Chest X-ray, PA view. Patient: 57 years old, sex M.
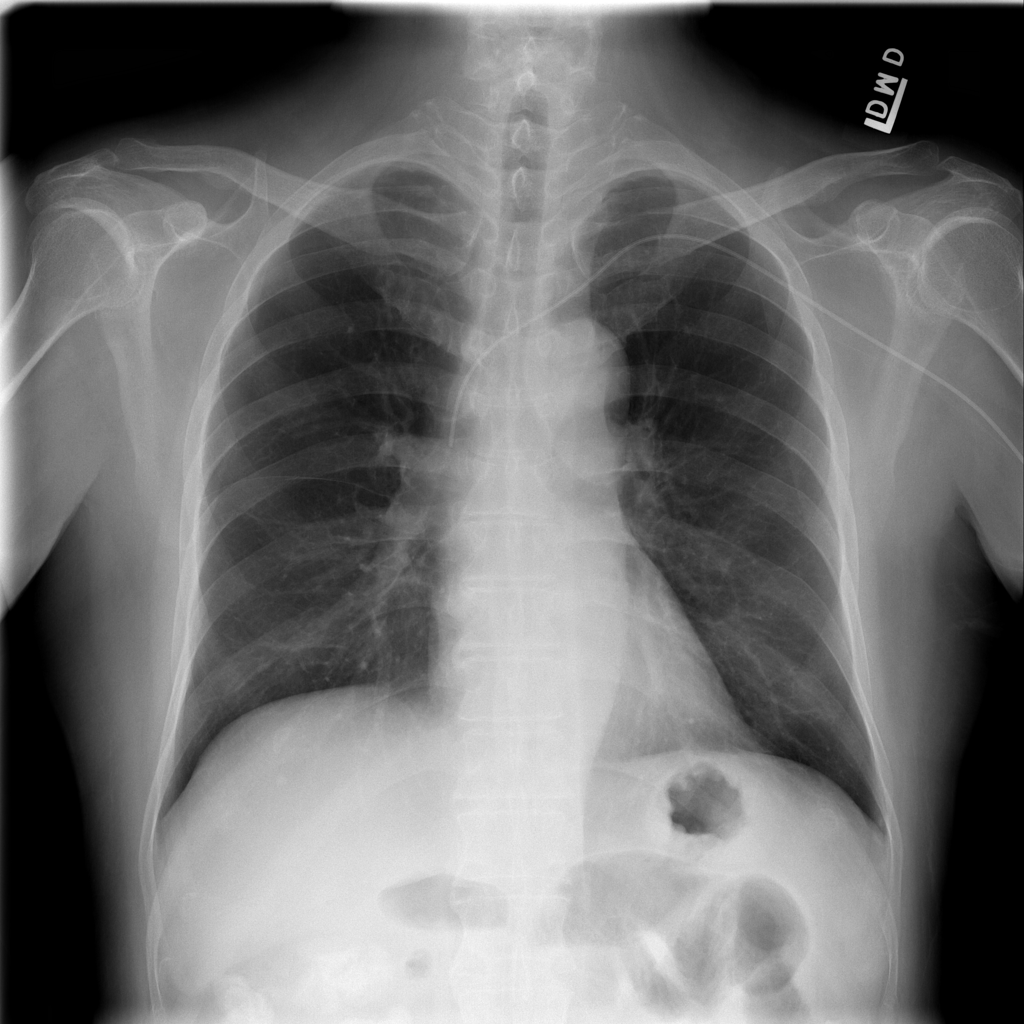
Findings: No Finding